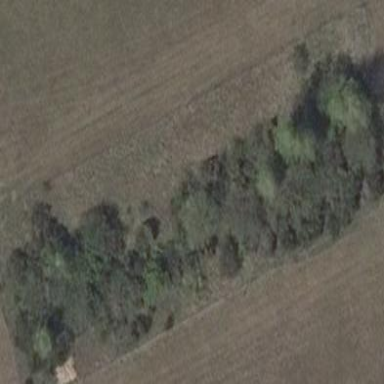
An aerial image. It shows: Patch of scrub vegetation.